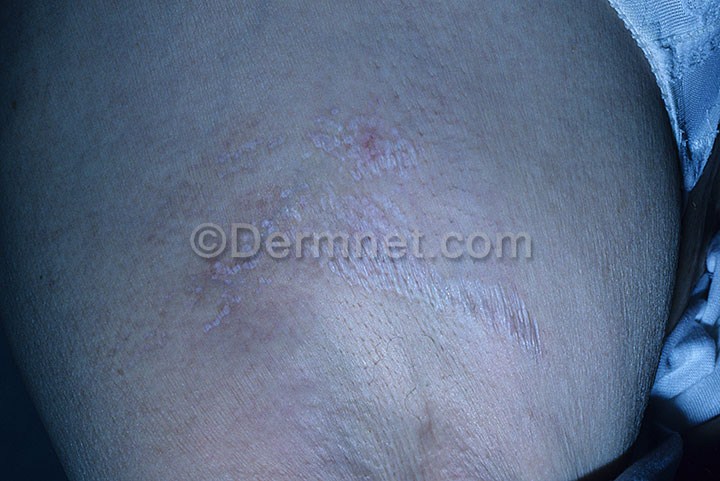
Disease: Psoriasis pictures Lichen Planus and related diseases